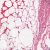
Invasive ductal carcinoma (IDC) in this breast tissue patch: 0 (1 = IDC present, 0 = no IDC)